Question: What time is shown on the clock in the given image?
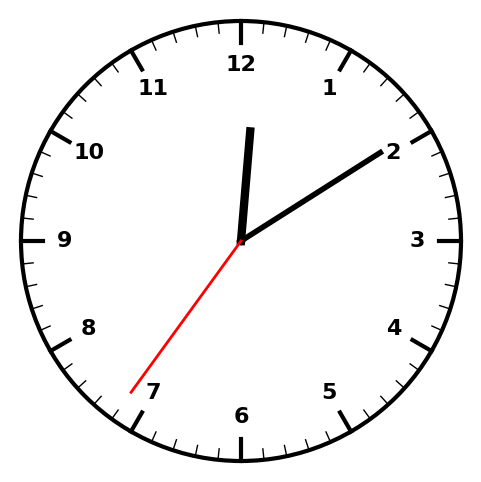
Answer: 12:09:36